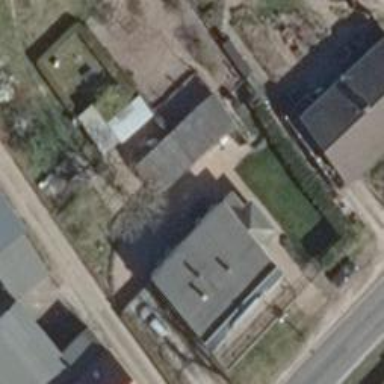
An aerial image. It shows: Part of building.